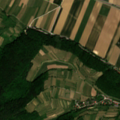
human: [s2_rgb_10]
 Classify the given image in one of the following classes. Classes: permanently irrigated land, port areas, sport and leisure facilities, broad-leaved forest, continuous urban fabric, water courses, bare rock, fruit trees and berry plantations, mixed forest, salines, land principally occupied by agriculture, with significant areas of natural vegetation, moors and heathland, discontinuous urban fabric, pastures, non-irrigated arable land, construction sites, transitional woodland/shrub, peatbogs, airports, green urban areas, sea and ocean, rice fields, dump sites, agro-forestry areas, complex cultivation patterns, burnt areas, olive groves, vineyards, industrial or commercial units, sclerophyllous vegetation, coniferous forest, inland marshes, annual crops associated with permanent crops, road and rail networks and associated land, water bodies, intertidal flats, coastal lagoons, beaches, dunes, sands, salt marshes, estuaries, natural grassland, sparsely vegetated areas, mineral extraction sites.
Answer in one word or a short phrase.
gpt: discontinuous urban fabric, non-irrigated arable land, vineyards, mixed forest